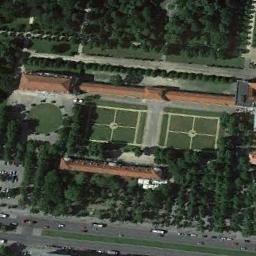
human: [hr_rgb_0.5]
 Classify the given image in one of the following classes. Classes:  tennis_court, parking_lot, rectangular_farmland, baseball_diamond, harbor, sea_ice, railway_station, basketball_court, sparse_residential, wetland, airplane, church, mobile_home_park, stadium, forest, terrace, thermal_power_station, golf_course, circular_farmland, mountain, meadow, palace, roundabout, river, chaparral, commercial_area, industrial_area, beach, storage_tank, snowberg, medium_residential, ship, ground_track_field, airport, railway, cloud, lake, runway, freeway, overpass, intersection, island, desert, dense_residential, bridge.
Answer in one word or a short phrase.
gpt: palace